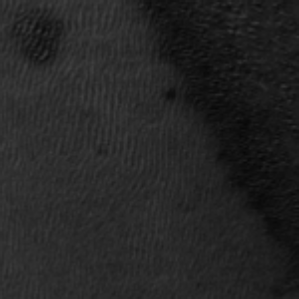
Label: frost